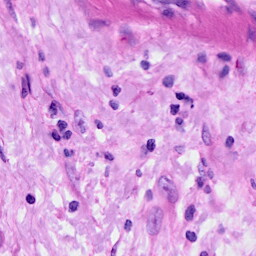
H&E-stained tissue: Ovarian